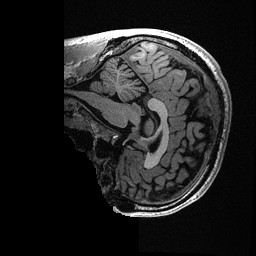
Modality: T1w
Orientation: sagittal
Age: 31
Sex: male
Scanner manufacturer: ge
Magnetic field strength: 3 T
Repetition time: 0.006952 s
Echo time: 0.00292 s